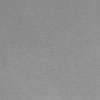
Label: dusty